Question: I updated the code.
What i am trying to do is to hold every lagrange's coefficient values in pointer d.(for example for L1(x) d<URL> etc.
My problem is
1) how to initialize d ( i did d[0]=(z-x[i])/(x[k]-x[i]) but i think it's not right the "d[0]"
2) how to initialize L_coeff. ( i am using L_coeff=new double[0] but am not sure if it's right.
The exercise is:
Find Lagrange's polynomial approximation for y(x)=cos(p x), x -1,1 using 5 points
(x = -1, -0.5, 0, 0.5, and 1).
'''
#include <iostream>
#include <cstdio>
#include <cstdlib>
#include <cmath>
using namespace std;
const double pi=3.14159265358979323846264338327950288;
// my function
double f(double x){
return (cos(pi*x));
}
//function to compute lagrange polynomial
double lagrange_polynomial(int N,double *x){
//N = degree of polynomial
double z,y;
double *L_coeff=new double [0];//L_coefficients of every Lagrange L_coefficient
double *d;//hold the polynomials values for every Lagrange coefficient
int k,i;
//computations for finding lagrange polynomial
//double sum=0;
for (k=0;k<N+1;k++){
for ( i=0;i<N+1;i++){
if (i==0) continue;
d[0]=(z-x[i])/(x[k]-x[i]);//initialization
if (i==k) L_coeff[k]=1.0;
else if (i!=k){
L_coeff[k]*=d[i];
}
}
cout <<"
L("<<k<<") = "<<d[i]<<" f(x)= "<<f(x[k])<<endl;
}
}
int main()
{
double deg,result;
double *x;
cout <<"Give the degree of the polynomial :"<<endl;
cin >>deg;
for (int i=0;i<deg+1;i++){
cout <<"
Give the points of interpolation : "<<endl;
cin >> x[i];
}
cout <<"
The Lagrange L_coefficients are: "<<endl;
result=lagrange_polynomial(deg,x);
return 0;
}
'''
<URL>

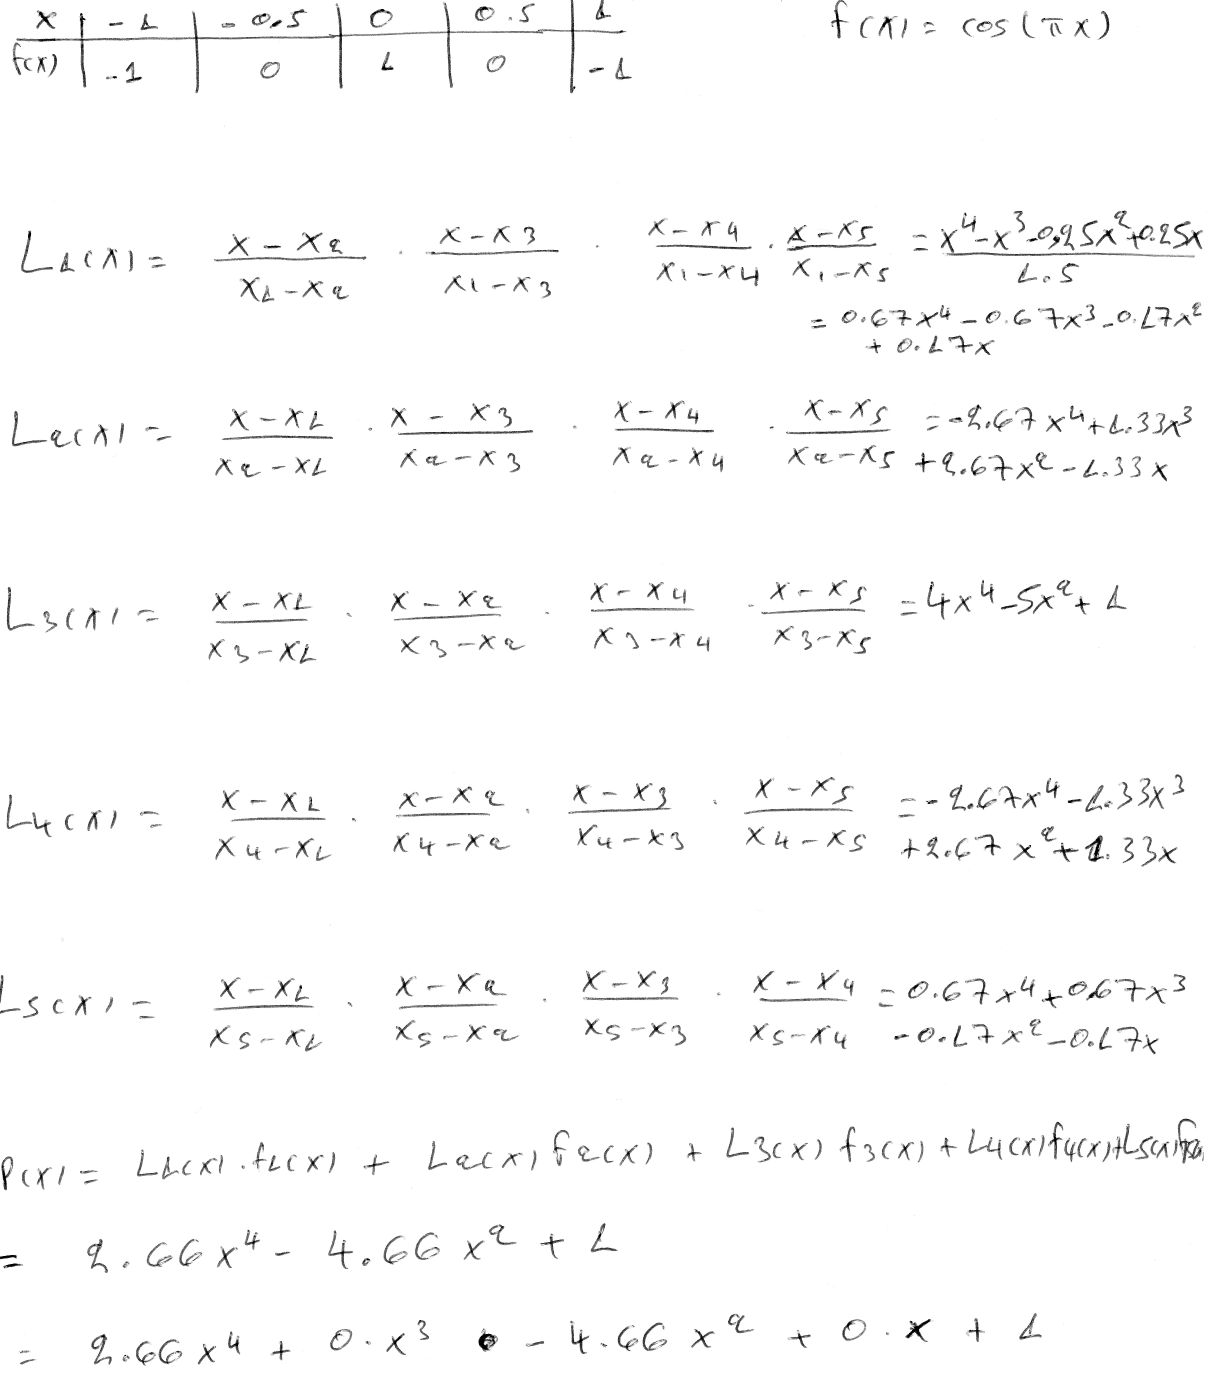
Answer: As this seems to be homework, I am not going to give you an exhaustive answer, but rather try to send you on the right track.
- -
What you are doing above is hoping that C++ does some algebraic manipulations for you and simplify your product with a variable. This is nothing C++ can do without quite a lot of effort.
You have two options:
- -
Hope this gives you some ideas how to start.
## Edit 1
You still have an undefined expression in your code, as you never set any value to 'y'. This leaves 'prod*=(y-x[i])/(x[k]-x[i])' as an expression that will not return meaningful data. C++ can only work with numbers, and 'y' is no number for you right now, but you think of it as symbol.
You could the lagrange approximation at, say the value '1', if you would set 'y=1' in your code. This would give you the (as far as I can see right now) correct function value, but no description of the function itself.
Maybe you should take a pen and a piece of paper first and try to write down the expression as precise Math. Try to get a real grip on what you want to compute. If you did that, maybe you come back here and tell us your thoughts. This should help you to understand what is going on in there.
And always remember: C++ needs numbers, not symbols. Whenever you have a symbol in an expression on your piece of paper that you do not know the value of you can either find a way how to compute the value out of the known values or you have to eliminate the need to compute using this symbol.
P.S.: It is not considered good style to post identical questions in <URL> discussion boards at once...
## Edit 2
Now you evaluate the function at point y=0.3. This is the way to go if you want to evaluate the polynomial. However, as you stated, you want all coefficients of the polynomial.
Again, I still feel you did not understand the math behind the problem. Maybe I will give you a small example. I am going to use the notation as it is used in the wikipedia article.
Suppose we had k=2 and x=-1, 1. Furthermore, let my just name your cos-Function f, for simplicity. (The notation will get rather ugly without latex...) Then the lagrangian polynomial is defined as
'''
f(x_0) * l_0(x) + f(x_1)*l_1(x)
'''
where (by doing the simplifications again )
'''
l_0(x)= (x - x_1)/(x_0 - x_1) = -1/2 * (x-1) = -1/2 *x + 1/2
l_1(x)= (x - x_0)/(x_1 - x_0) = 1/2 * (x+1) = 1/2 * x + 1/2
'''
So, you lagrangian polynomial is
'''
f(x_0) * (-1/2 *x + 1/2) + f(x_1) * 1/2 * x + 1/2
= 1/2 * (f(x_1) - f(x_0)) * x + 1/2 * (f(x_0) + f(x_1))
'''
So, the coefficients you want to compute would be 1/2 * (f(x_1) - f(x_0)) and 1/2 * (f(x_0) + f(x_1)).
Your task is now to find an algorithm that does the simplification I did, but without using symbols. If you know how to compute the coefficients of the l_j, you are basically done, as you then just can add up those multiplied with the corresponding value of f.
So, even further broken down, you have to find a way to multiply the quotients in the l_j with each other on a basis. Figure out how this is done and you are a nearly done.
## Edit 3
Okay, lets get a little bit less vague.
We first want to compute the L_i(x). Those are just products of linear functions. As said before, we have to represent each polynomial as an array of coefficients. For good style, I will use 'std::vector' instead of this array. Then, we could define the data structure holding the coefficients of L_1(x) like this:
'''
std::vector L1 = std::vector(5);
// Lets assume our polynomial would then have the form
// L1[0] + L2[1]*x^1 + L2[2]*x^2 + L2[3]*x^3 + L2[4]*x^4
'''
Now we want to fill this polynomial with values.
'''
// First we have start with the polynomial 1 (which is of degree 0)
// Therefore set L1 accordingly:
L1[0] = 1;
L1[1] = 0; L1[2] = 0; L1[3] = 0; L1[4] = 0;
// Of course you could do this more elegant (using std::vectors constructor, for example)
for (int i = 0; i < N+1; ++i) {
if (i==0) continue; /// For i=0, there will be no polynomial multiplication
// Otherwise, we have to multiply L1 with the polynomial
// (x - x[i]) / (x[0] - x[i])
// First, note that (x[0] - x[i]) ist just a scalar; we will save it:
double c = (x[0] - x[i]);
// Now we multiply L_1 first with (x-x[1]). How does this multiplication change our
// coefficients? Easy enough: The coefficient of x^1 for example is just
// L1[0] - L1[1] * x[1]. Other coefficients are done similary. Futhermore, we have
// to divide by c, which leaves our coefficient as
// (L1[0] - L1[1] * x[1])/c. Let's apply this to the vector:
L1[4] = (L1[3] - L1[4] * x[1])/c;
L1[3] = (L1[2] - L1[3] * x[1])/c;
L1[2] = (L1[1] - L1[2] * x[1])/c;
L1[1] = (L1[0] - L1[1] * x[1])/c;
L1[0] = ( - L1[0] * x[1])/c;
// There we are, polynomial updated.
}
'''
This, of course, has to be done for all L_i Afterwards, the L_i have to be added and multiplied with the function. That is for you to figure out. (Note that I made quite a lot of inefficient stuff up there, but I hope this helps you understanding the details better.)
Hopefully this gives you some idea how you could proceed.